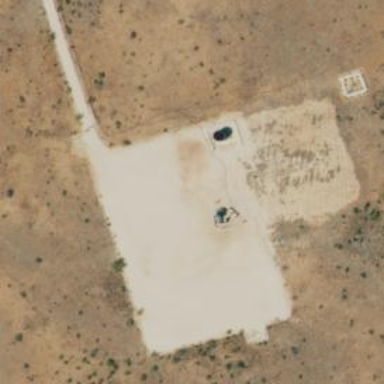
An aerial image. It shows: Petroleum well.